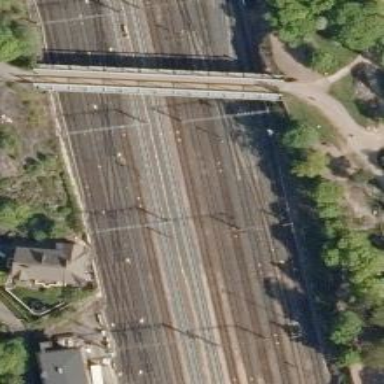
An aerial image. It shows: Railway track with continuous electrified contact lines.